Field crop: maize
Growth stage: 2
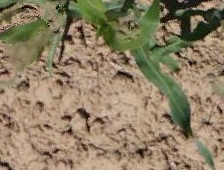
Species: maize